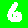
Digit: 6